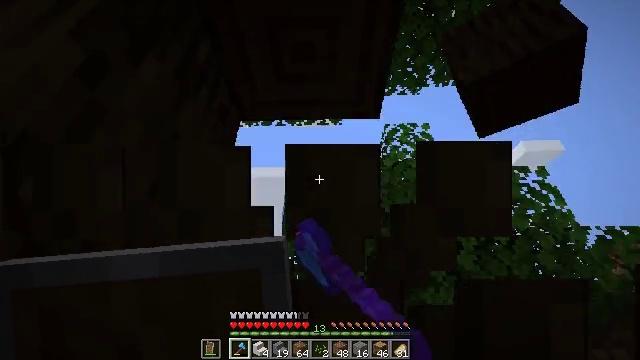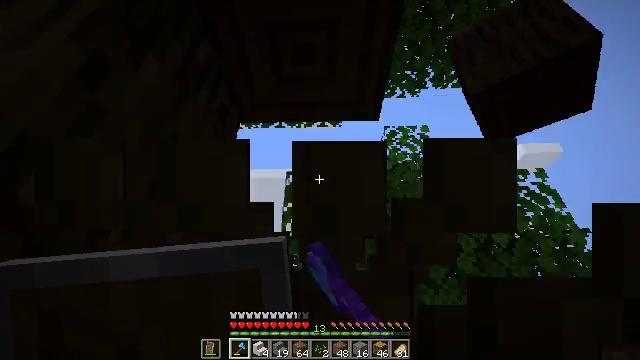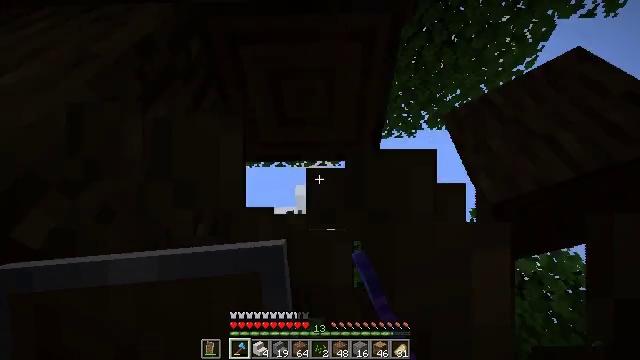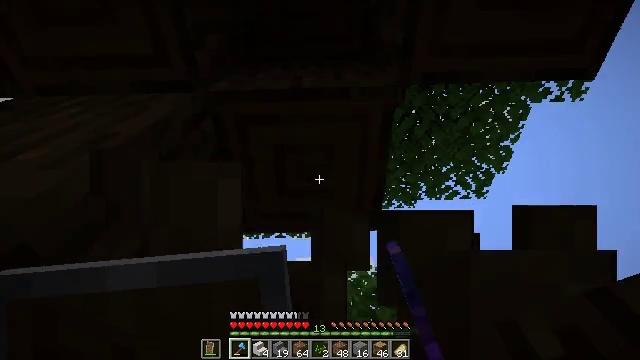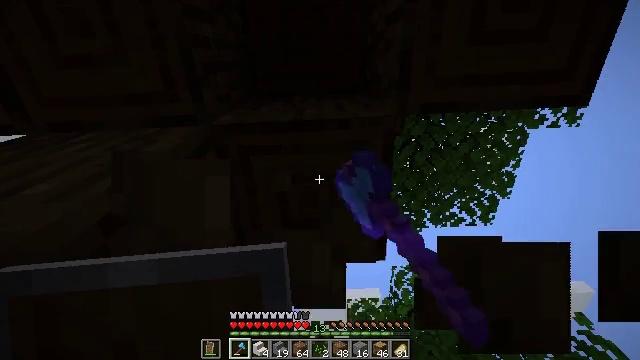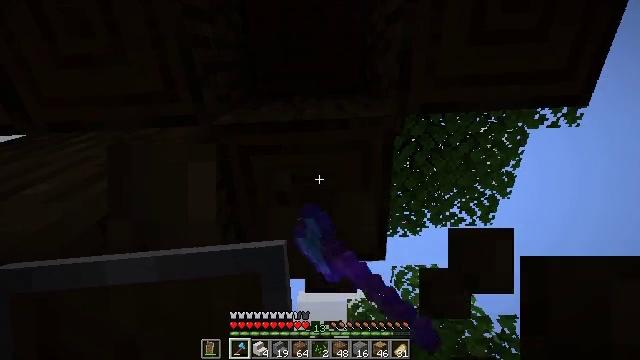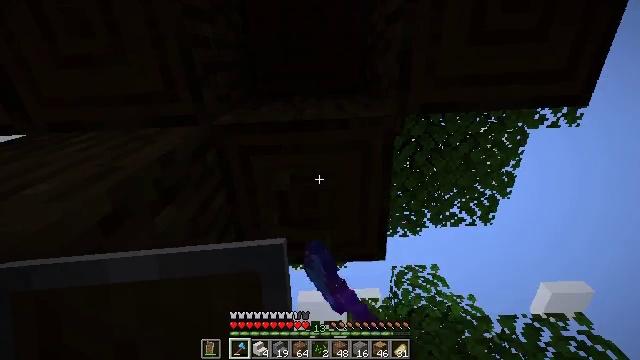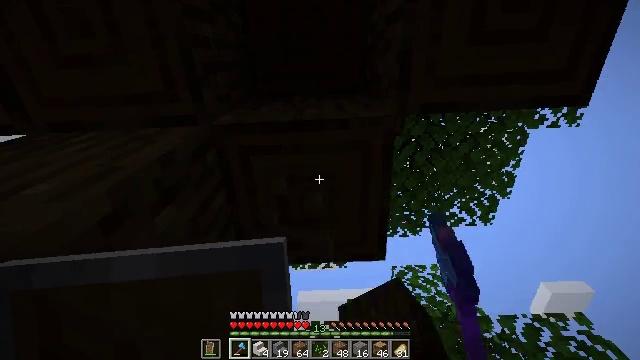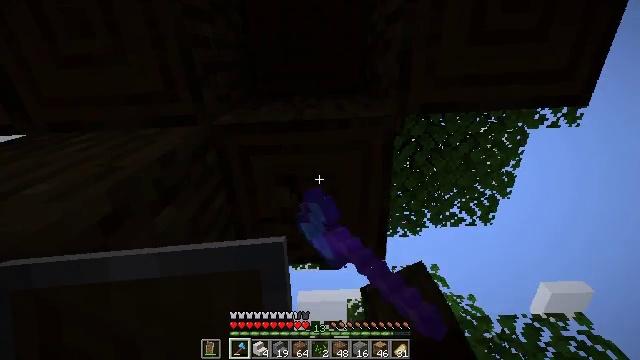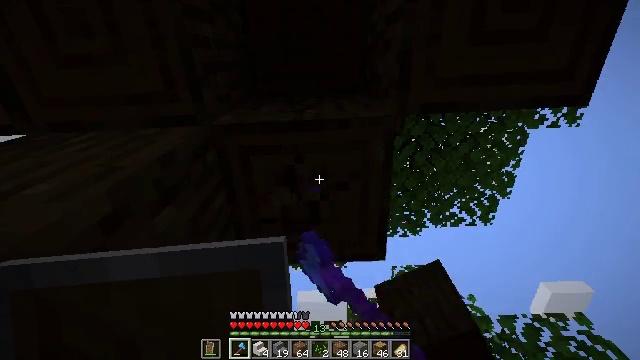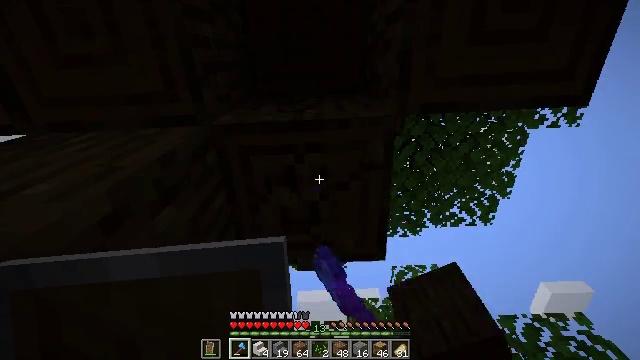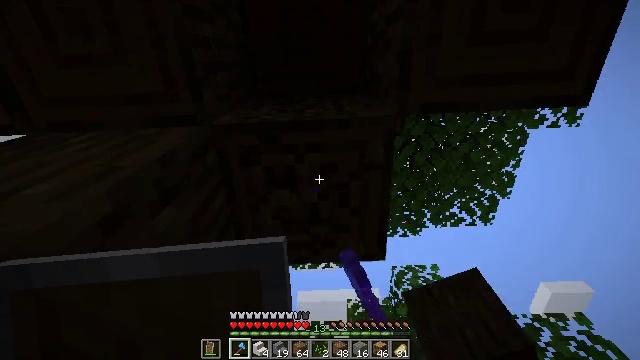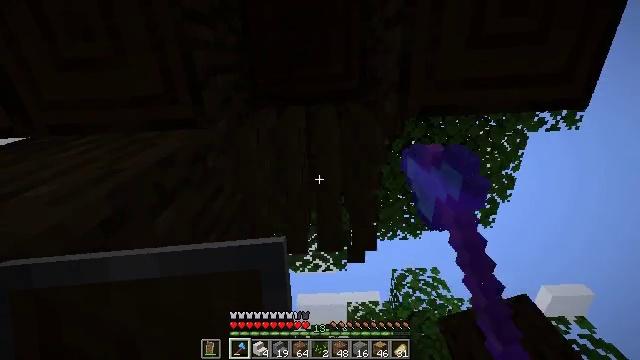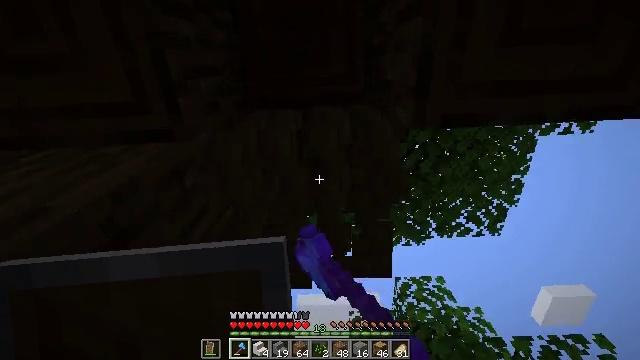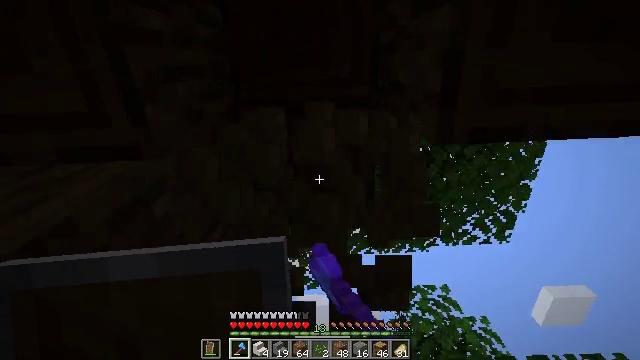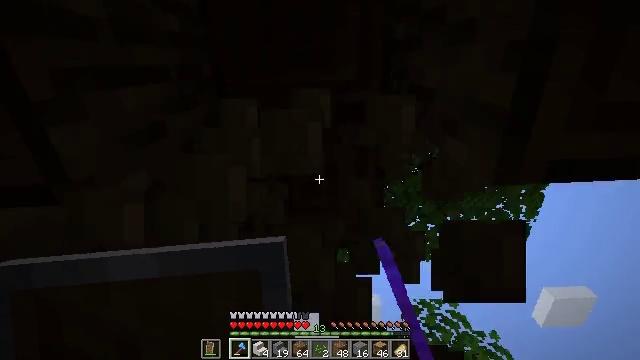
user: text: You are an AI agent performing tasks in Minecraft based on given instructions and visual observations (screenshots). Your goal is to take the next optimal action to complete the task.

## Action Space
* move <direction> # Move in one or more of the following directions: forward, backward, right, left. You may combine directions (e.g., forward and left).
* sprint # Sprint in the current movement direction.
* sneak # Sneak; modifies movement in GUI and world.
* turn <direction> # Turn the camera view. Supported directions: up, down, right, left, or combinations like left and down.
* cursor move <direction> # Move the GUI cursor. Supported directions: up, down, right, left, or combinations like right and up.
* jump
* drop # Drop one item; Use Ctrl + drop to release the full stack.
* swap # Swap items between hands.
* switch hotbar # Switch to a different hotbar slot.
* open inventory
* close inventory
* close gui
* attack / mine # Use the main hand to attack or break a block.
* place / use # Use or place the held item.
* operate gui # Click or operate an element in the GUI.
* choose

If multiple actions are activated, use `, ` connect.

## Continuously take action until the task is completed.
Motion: motion action
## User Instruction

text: Chop down the dark oak log.
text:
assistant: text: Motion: attack / mine
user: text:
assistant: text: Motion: turn up, attack / mine
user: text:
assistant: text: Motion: turn up, attack / mine
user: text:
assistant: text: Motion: turn left and up, attack / mine
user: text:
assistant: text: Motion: attack / mine
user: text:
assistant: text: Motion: attack / mine
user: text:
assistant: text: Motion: attack / mine
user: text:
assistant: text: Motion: attack / mine
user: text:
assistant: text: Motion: attack / mine
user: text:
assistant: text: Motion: attack / mine
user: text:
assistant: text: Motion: attack / mine
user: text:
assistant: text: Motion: attack / mine
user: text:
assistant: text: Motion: move forward, attack / mine, jump
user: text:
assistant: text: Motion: move forward, attack / mine, jump
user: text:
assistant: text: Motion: move forward, attack / mine, jump
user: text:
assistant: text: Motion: move forward, turn left, attack / mine
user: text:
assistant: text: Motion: move forward, turn left, attack / mine
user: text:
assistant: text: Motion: move forward, turn left and up, attack / mine
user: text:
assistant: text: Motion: move forward, turn left and up, attack / mine
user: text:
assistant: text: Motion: move forward, turn left and up, attack / mine
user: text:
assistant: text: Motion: turn left and up, attack / mine
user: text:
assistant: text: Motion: turn left and up, attack / mine
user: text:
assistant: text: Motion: turn left and up, attack / mine
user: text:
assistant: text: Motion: attack / mine
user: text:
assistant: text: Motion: attack / mine
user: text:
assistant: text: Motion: attack / mine
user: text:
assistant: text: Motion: attack / mine
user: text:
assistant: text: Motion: attack / mine
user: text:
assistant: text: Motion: attack / mine
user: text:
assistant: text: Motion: attack / mine